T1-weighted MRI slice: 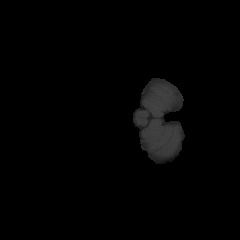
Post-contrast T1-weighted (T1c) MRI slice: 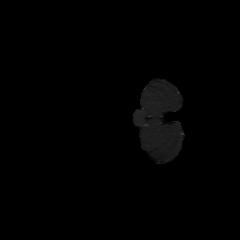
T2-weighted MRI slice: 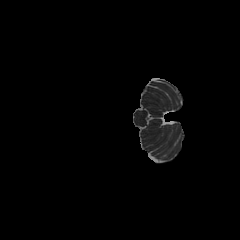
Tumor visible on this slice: no